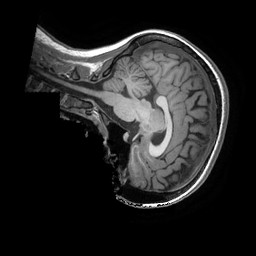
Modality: T1w
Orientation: sagittal
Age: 19
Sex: female
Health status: healthy
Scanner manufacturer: ge